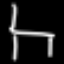
Label: chair